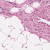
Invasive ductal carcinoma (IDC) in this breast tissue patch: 0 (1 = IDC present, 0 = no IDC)